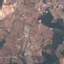
Land use / land cover class: PermanentCrop